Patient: sex F, age 41
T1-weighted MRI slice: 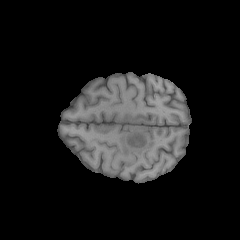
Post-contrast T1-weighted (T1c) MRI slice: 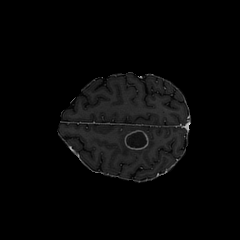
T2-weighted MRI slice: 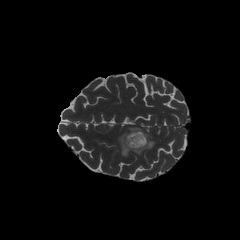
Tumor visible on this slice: yes
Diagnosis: Glioblastoma, IDH-wildtype
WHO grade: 4